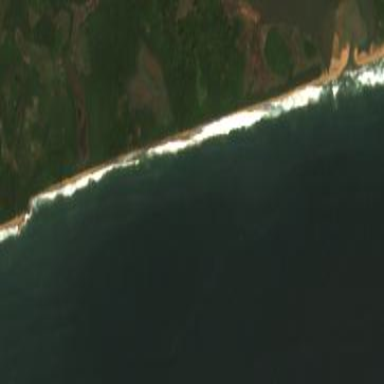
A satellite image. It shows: Scenic beach with natural beauty.